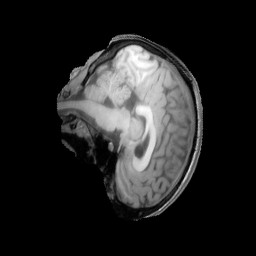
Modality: T1w
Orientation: sagittal
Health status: ill
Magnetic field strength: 3 T